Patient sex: M
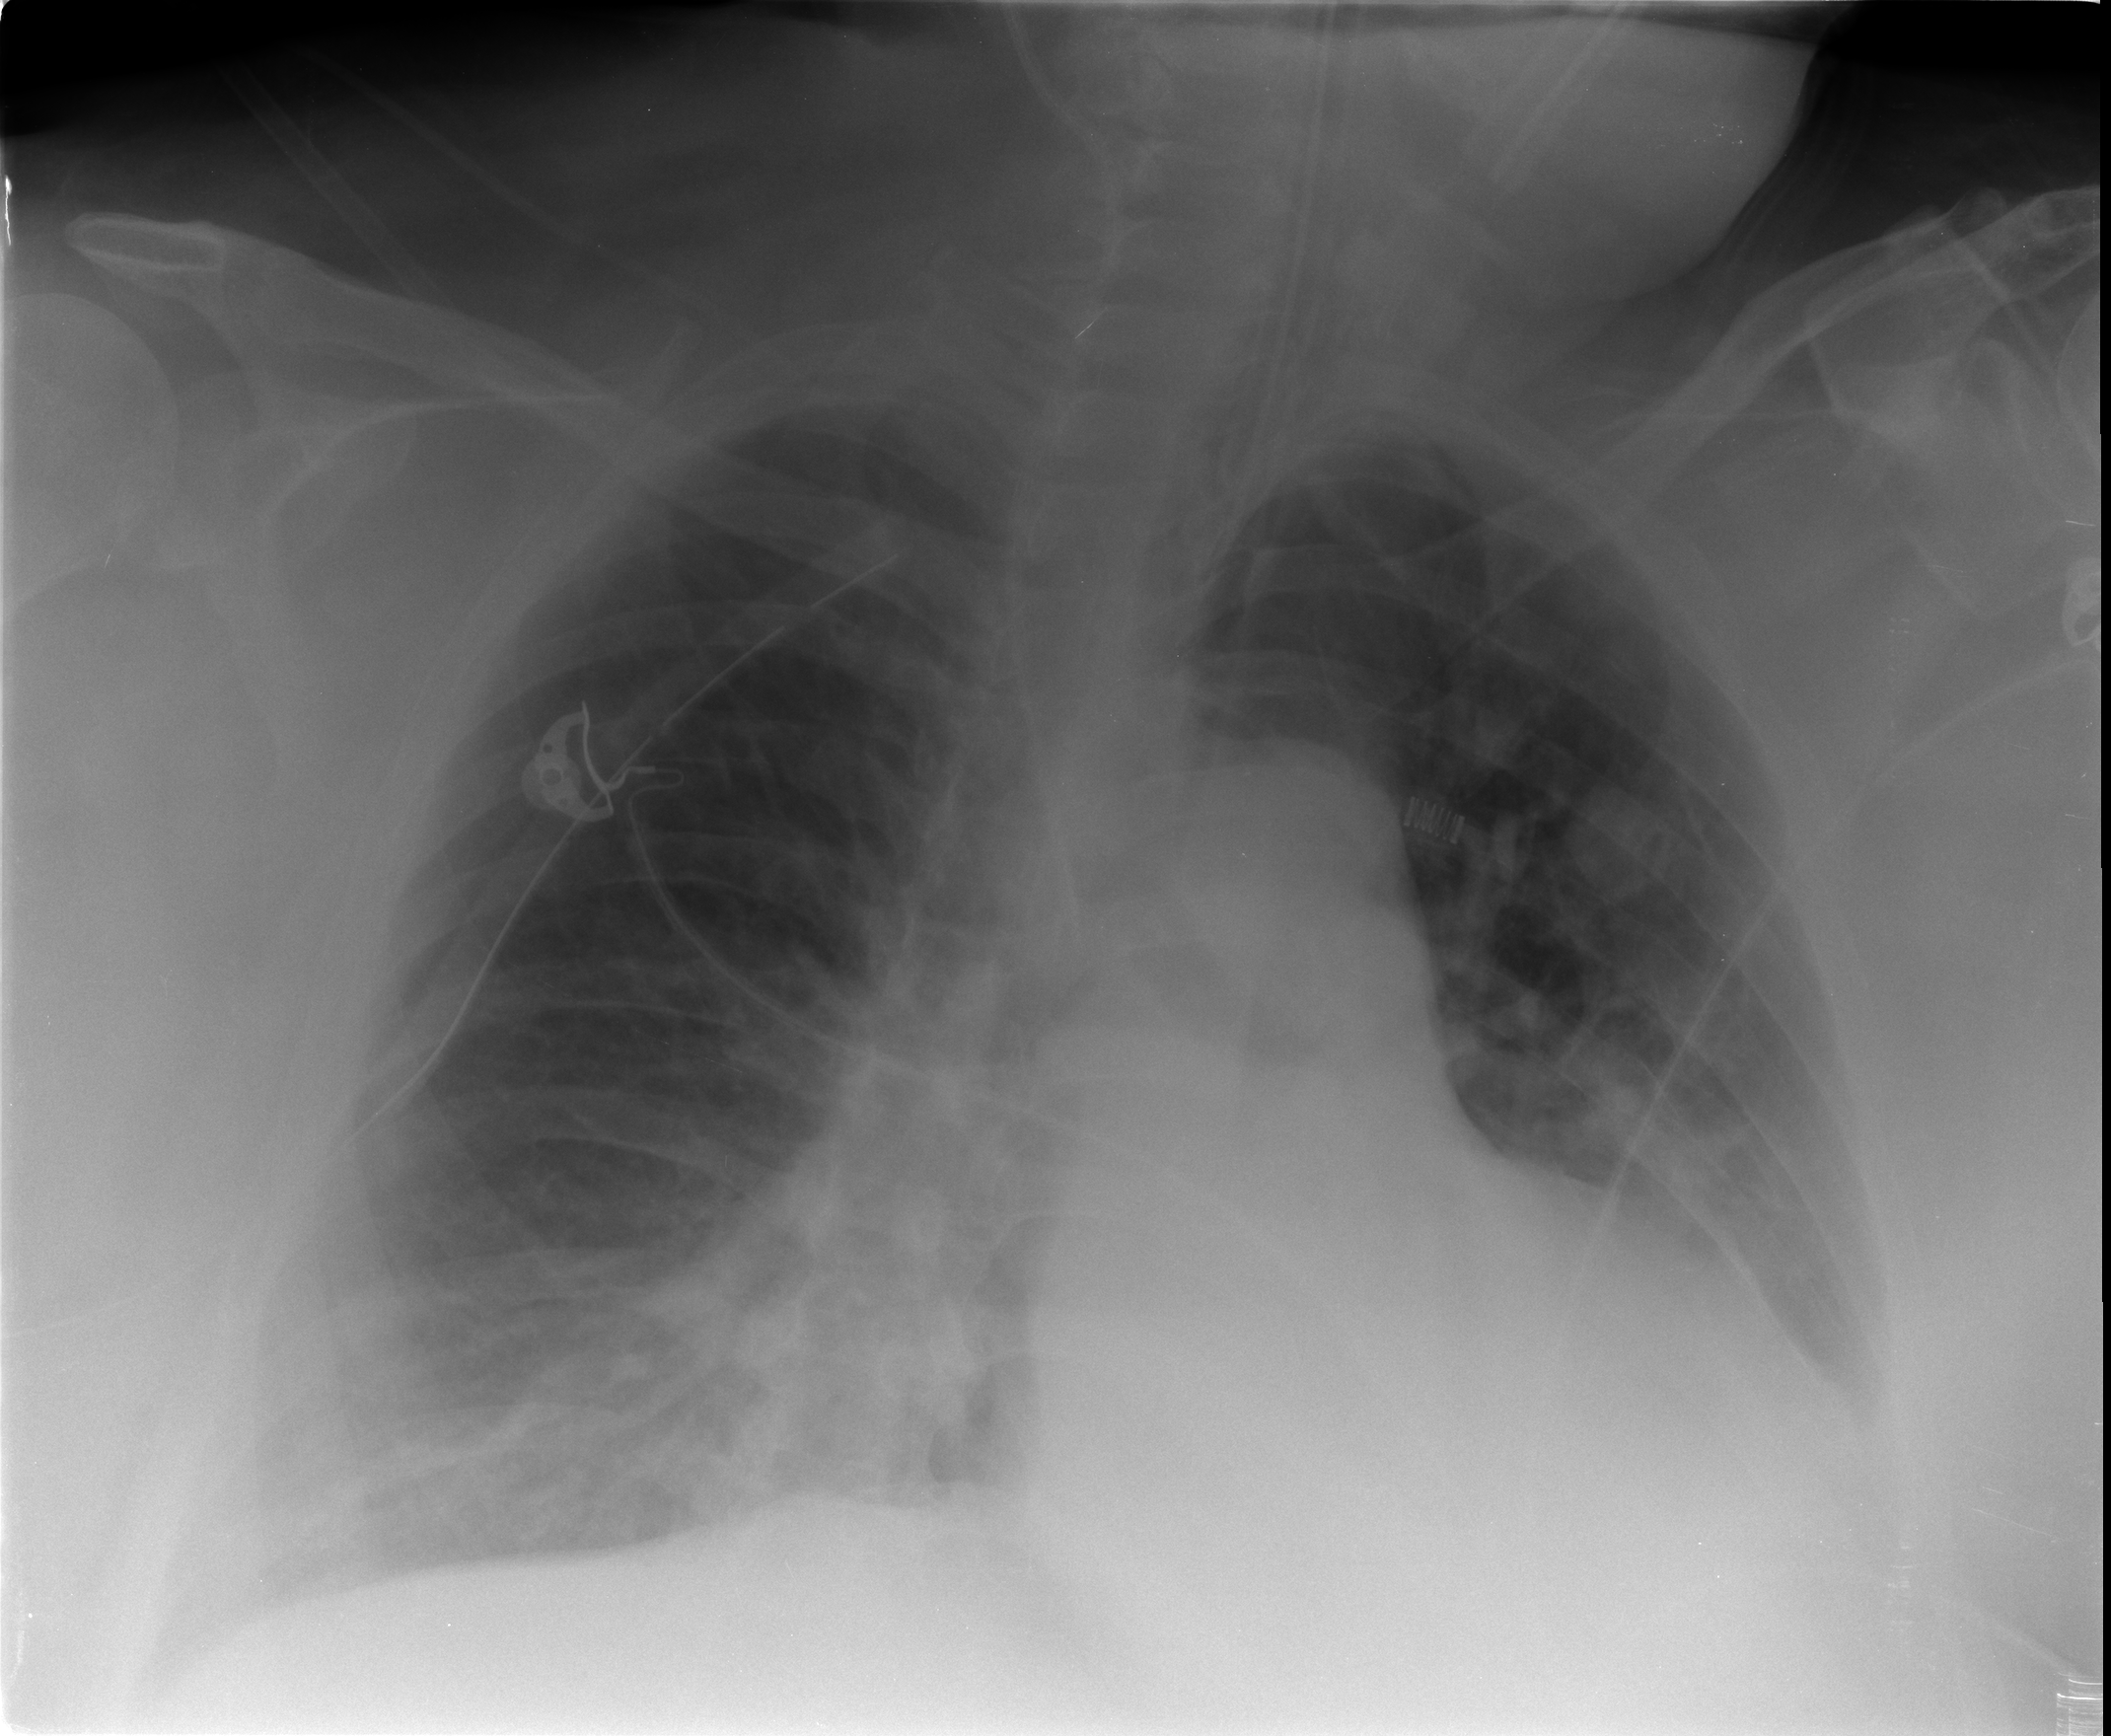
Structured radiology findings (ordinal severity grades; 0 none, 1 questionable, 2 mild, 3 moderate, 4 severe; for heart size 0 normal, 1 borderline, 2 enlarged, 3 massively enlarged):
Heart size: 2
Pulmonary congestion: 1
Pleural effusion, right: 0
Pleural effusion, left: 1
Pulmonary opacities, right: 2
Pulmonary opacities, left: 0
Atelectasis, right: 1
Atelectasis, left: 1